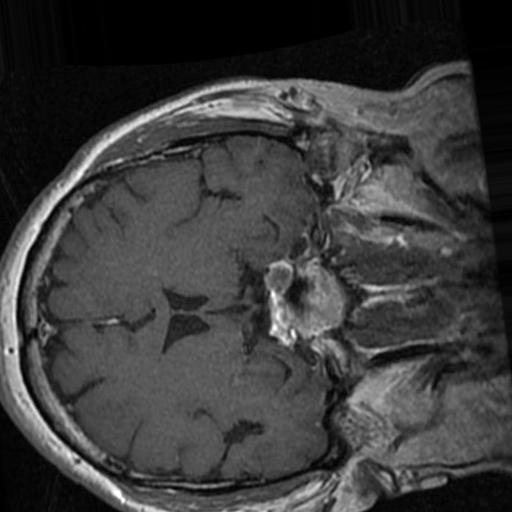
Label: brain_tumor